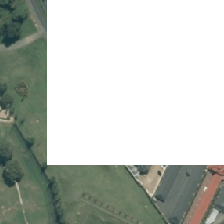
Land cover: urban_parkland